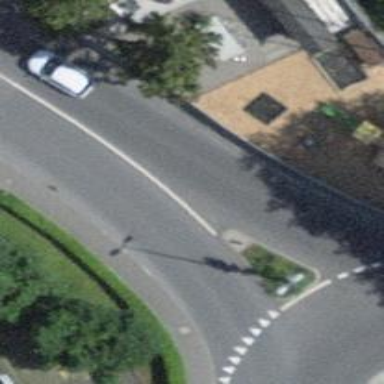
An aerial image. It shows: Secondary road with asphalt surface and designated cycle lane.